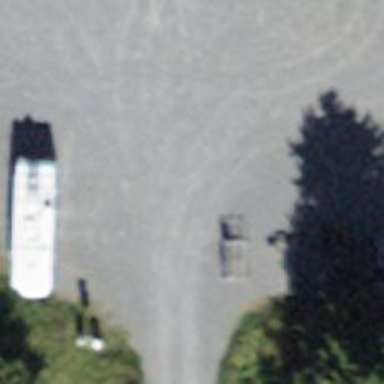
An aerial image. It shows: Unpaved service road used as parking aisle.